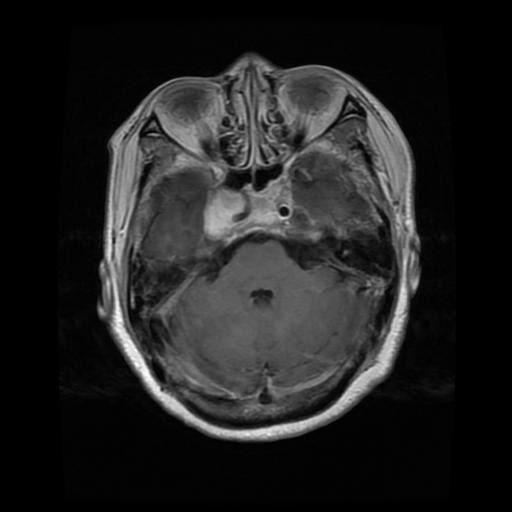
Label: meningioma